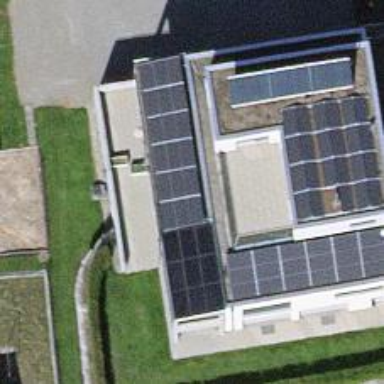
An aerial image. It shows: Solar power generator.